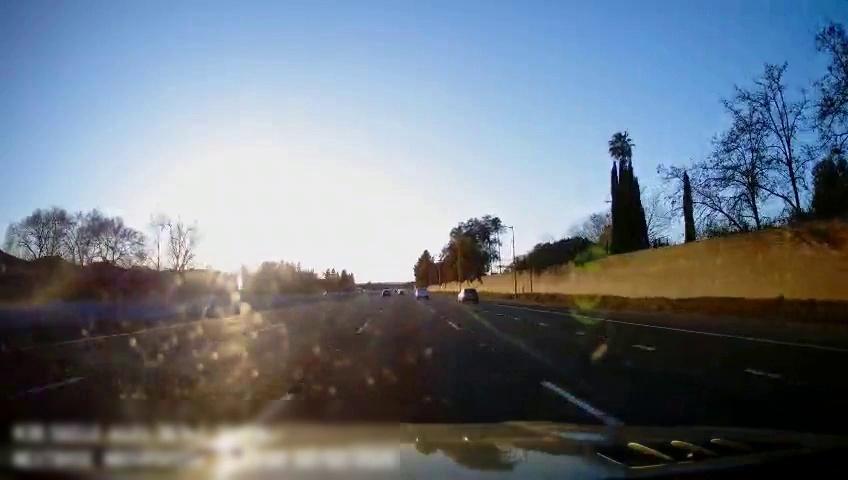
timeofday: Day
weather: Sunny
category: Drivable Space
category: Vehicles | SUV
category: Vehicles | Truck
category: Vehicles | SUV
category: Lanes | Alternate Lane
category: Lanes | Alternate Lane
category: Lanes | Current Lane
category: Lanes | Current Lane
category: Lanes | Alternate Lane
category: Lanes | Alternate Lane